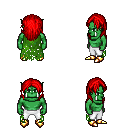
a pixel art fantasy rpg character, male body template, orc, green skin, green tattered cape, white pants, red long hairstyle, gold boots, four views (front, back, left, right), 2x2 character sprite sheet, small pixel art, hard edges, no anti-aliasing